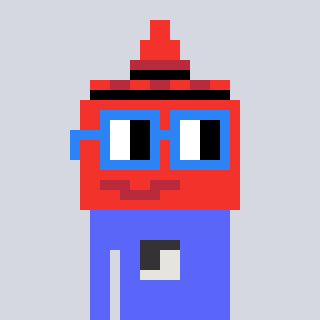
a pixel art character with square blue glasses, a ketchup-shaped head and a purple-colored body on a cool background